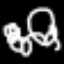
Label: squiggle